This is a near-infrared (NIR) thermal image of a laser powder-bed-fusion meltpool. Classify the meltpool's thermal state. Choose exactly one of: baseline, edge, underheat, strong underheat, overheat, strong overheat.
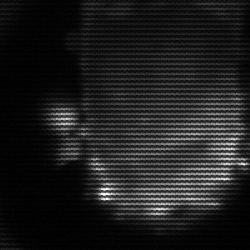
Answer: baseline